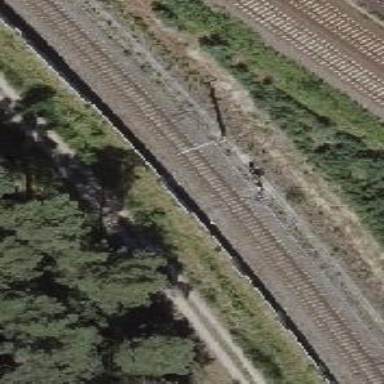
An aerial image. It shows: Milestone along the railway with catenary mast.